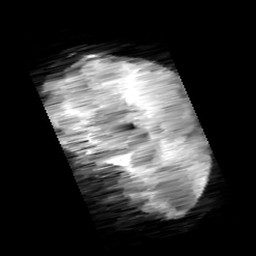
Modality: minIP
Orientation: sagittal
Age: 13
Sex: male
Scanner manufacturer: siemens
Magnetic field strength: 3 T
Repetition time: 0.027 s
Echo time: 0.02 s